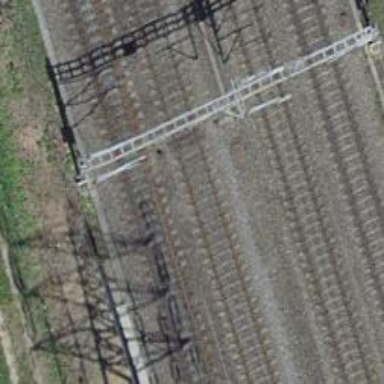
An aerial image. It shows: Single railway track with electrified contact line.